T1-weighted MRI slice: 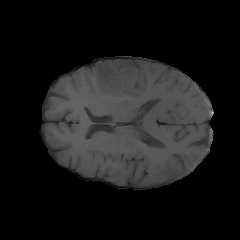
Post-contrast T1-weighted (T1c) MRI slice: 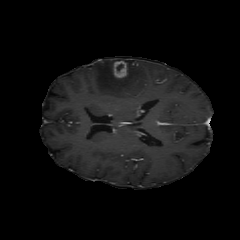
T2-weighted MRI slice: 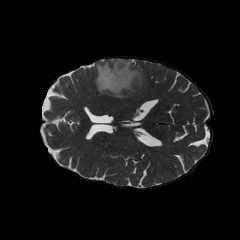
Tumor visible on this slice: yes